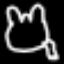
Label: frog